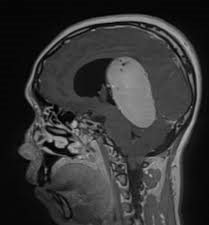
Label: meningioma